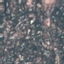
Land use / land cover: Residential